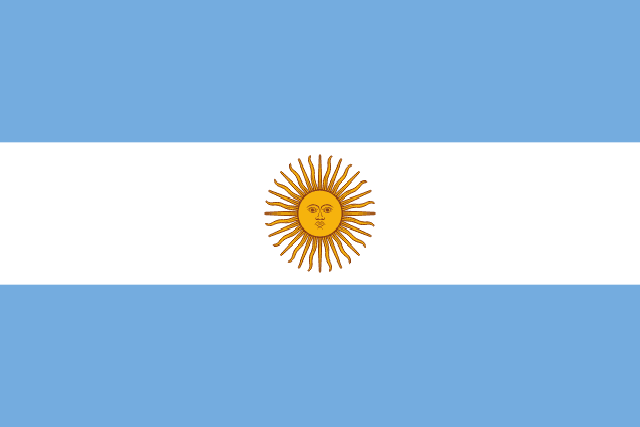
Country: Argentina
Country code: ar